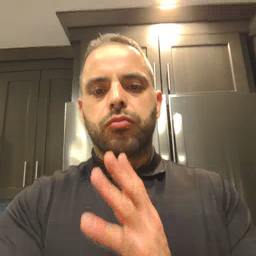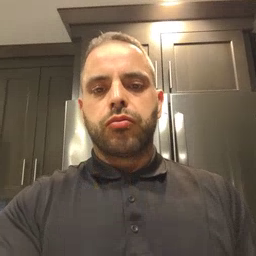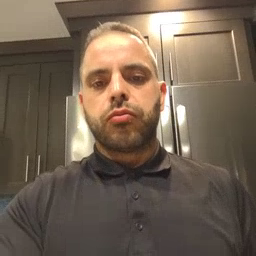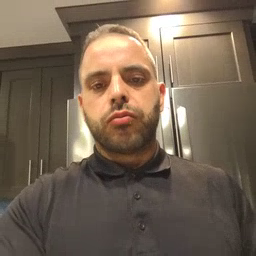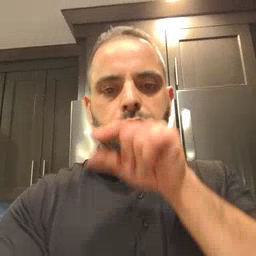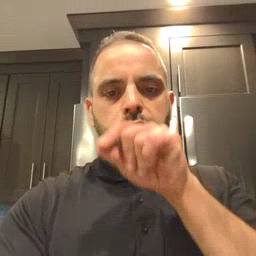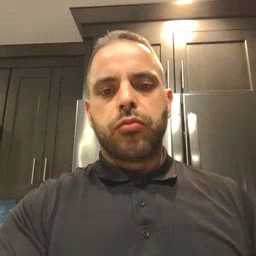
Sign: goose